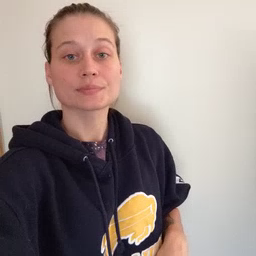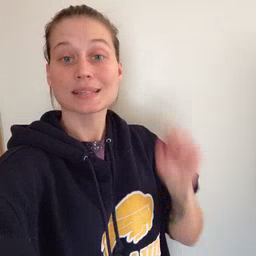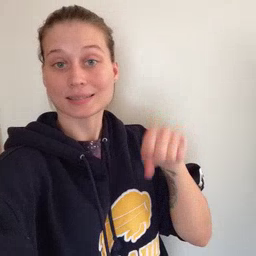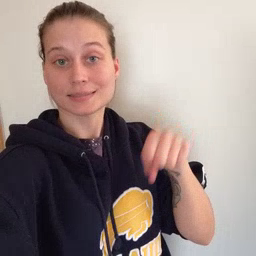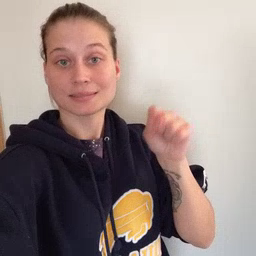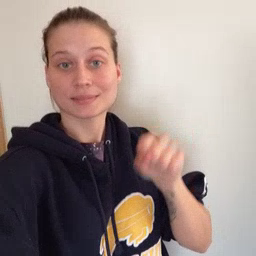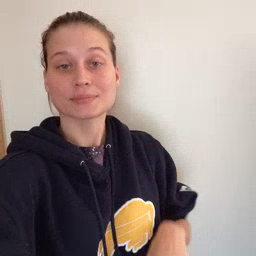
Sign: yes